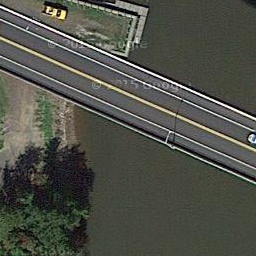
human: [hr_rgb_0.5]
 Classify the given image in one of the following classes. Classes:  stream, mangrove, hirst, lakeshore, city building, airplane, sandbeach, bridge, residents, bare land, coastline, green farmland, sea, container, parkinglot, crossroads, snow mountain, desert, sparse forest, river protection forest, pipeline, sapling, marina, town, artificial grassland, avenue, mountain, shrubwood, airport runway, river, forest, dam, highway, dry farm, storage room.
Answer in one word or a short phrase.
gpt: bridge